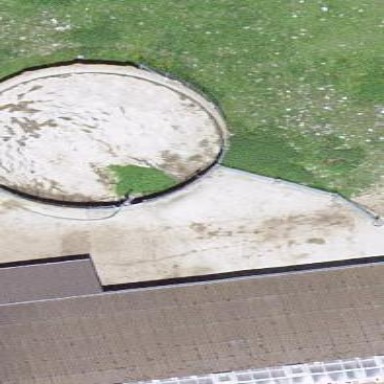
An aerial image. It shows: Image of wastewater.